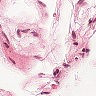
Metastatic tissue present: no